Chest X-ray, PA view. Patient: 77 years old, sex M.
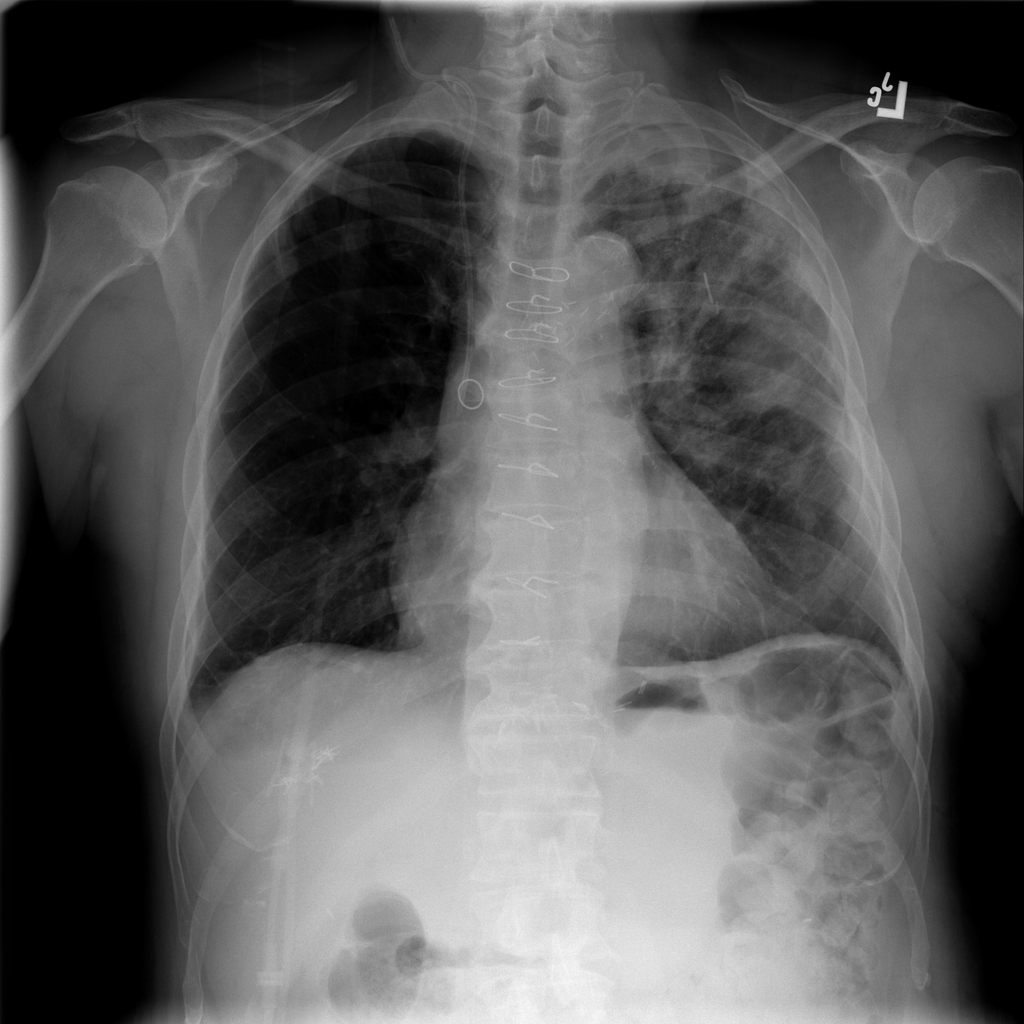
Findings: No Finding